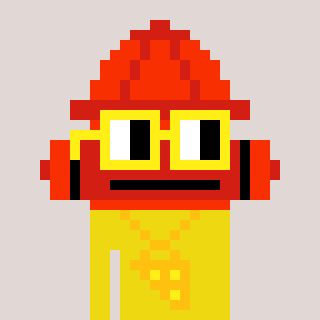
a pixel art character with square yellow glasses, a fire hydrant-shaped head and a yellow-colored body on a warm background